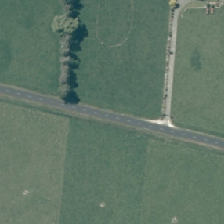
Land cover: shortrotation_cropland